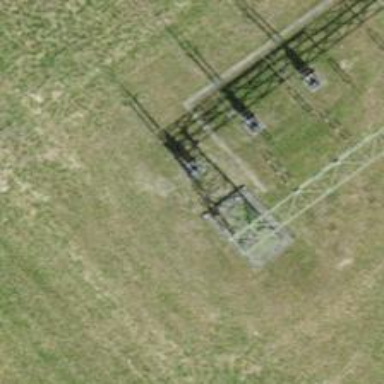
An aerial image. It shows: Insulator used in power systems.